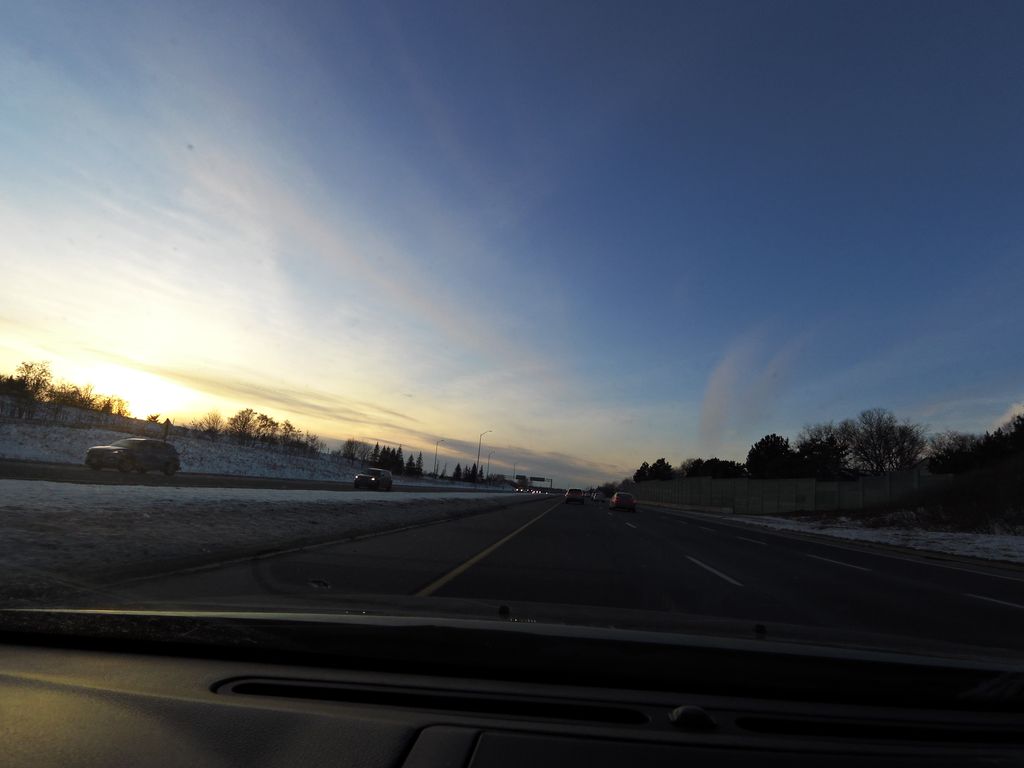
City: hamilton